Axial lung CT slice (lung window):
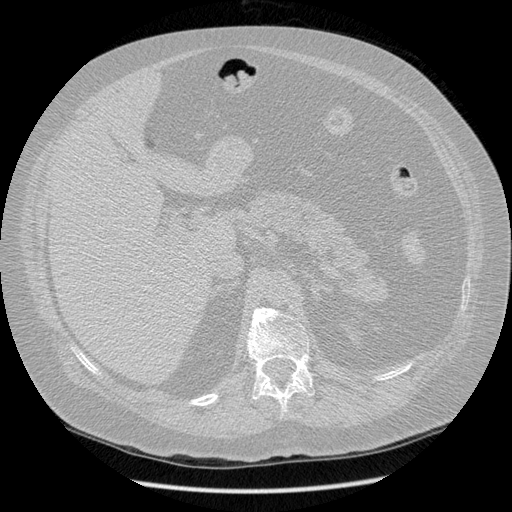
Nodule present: no